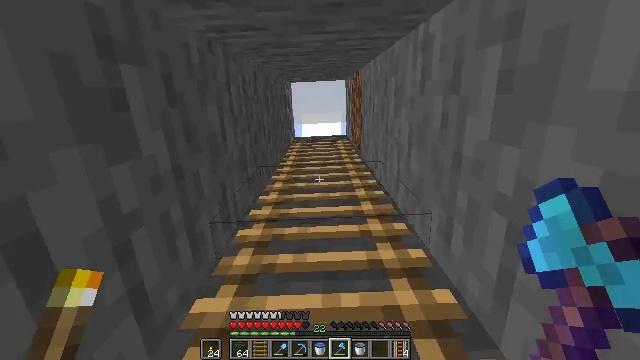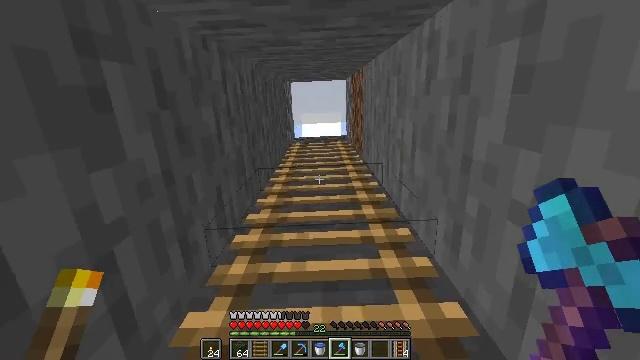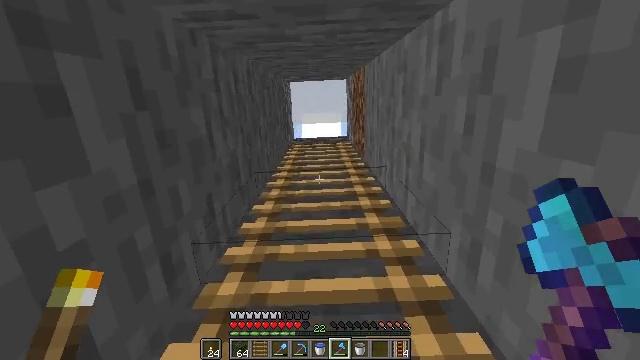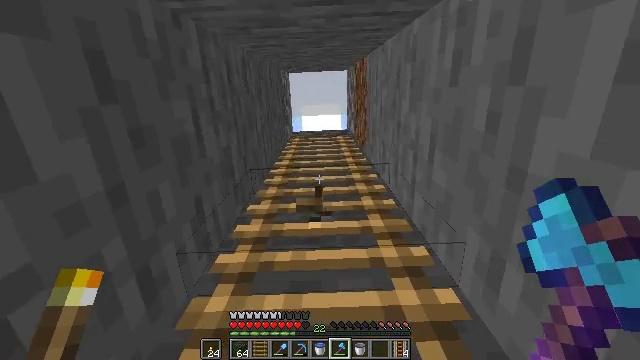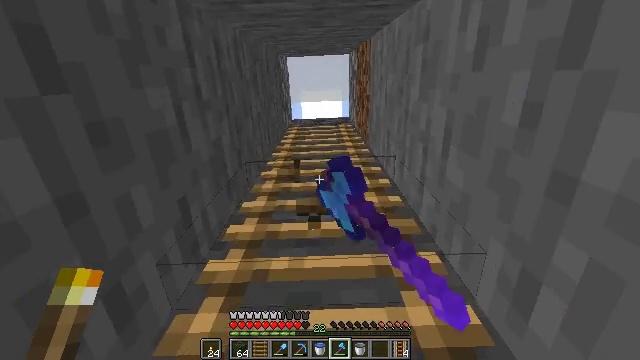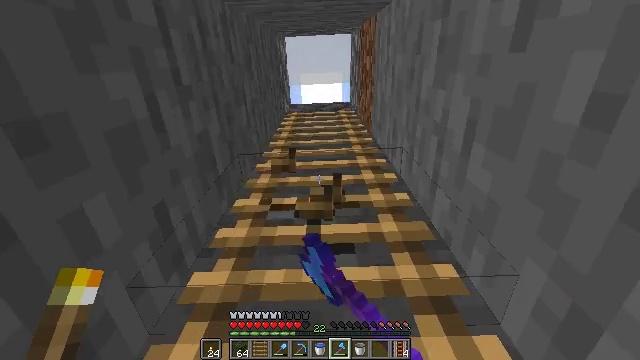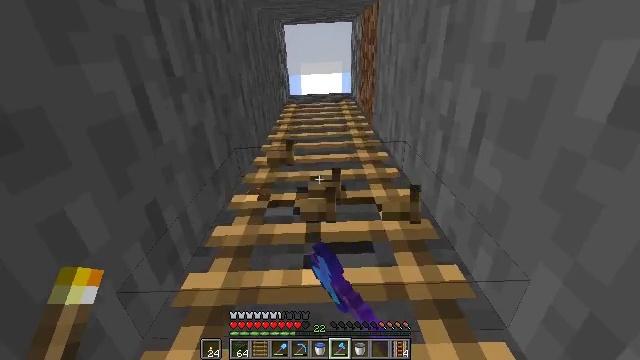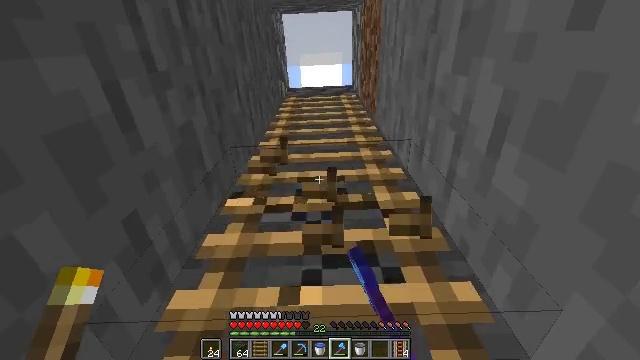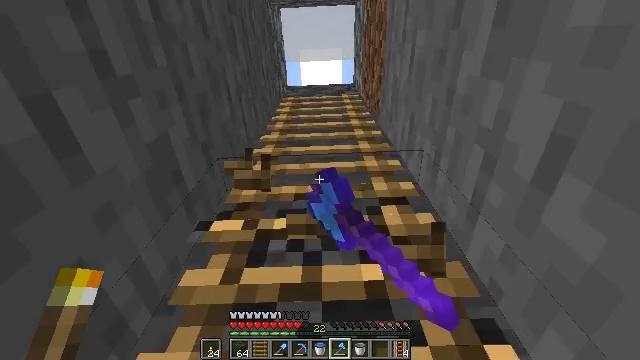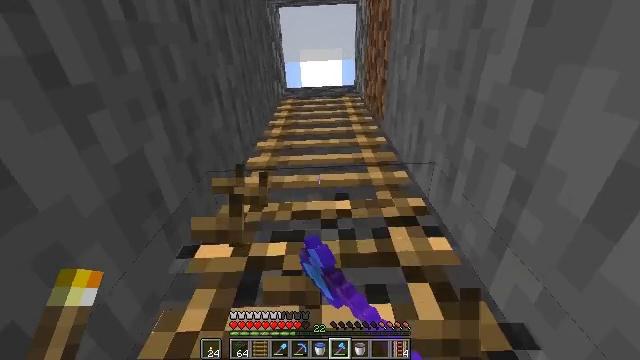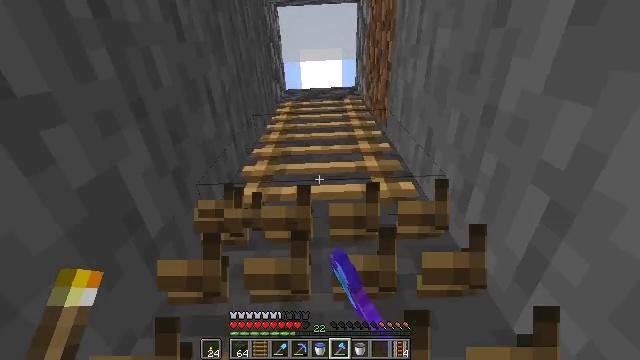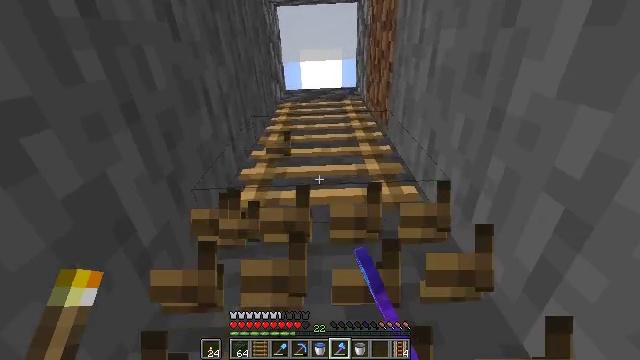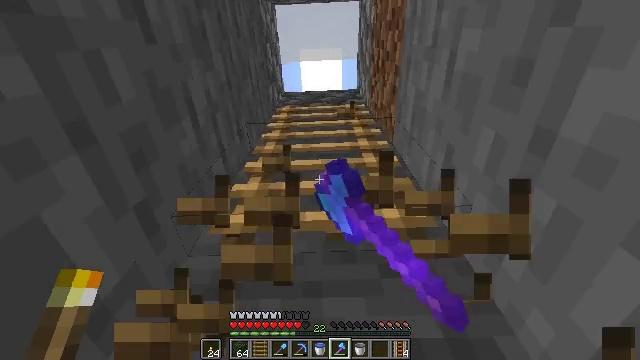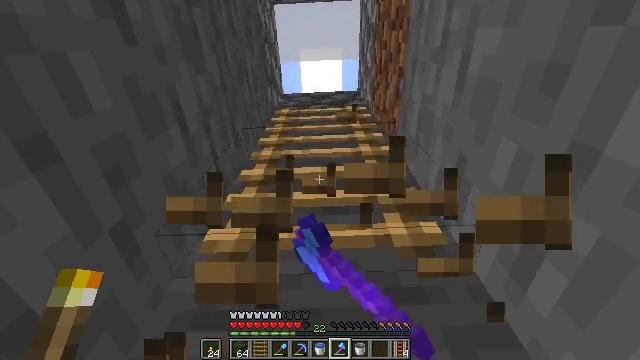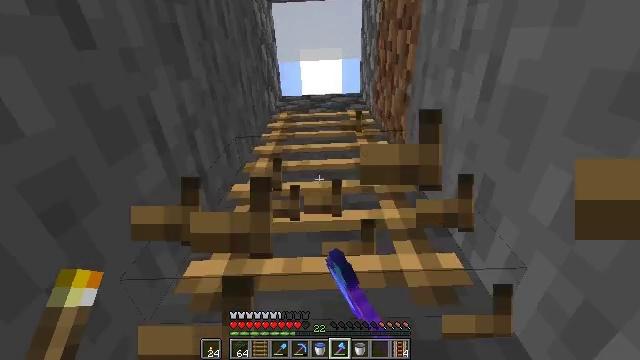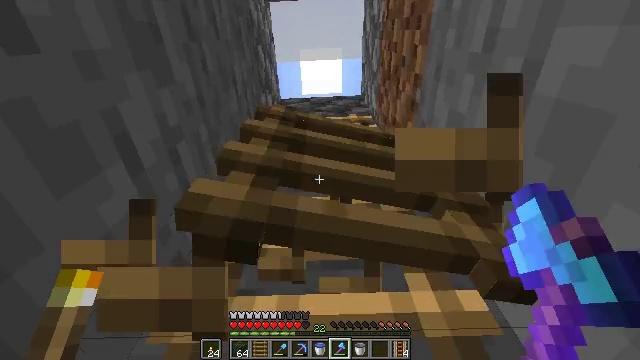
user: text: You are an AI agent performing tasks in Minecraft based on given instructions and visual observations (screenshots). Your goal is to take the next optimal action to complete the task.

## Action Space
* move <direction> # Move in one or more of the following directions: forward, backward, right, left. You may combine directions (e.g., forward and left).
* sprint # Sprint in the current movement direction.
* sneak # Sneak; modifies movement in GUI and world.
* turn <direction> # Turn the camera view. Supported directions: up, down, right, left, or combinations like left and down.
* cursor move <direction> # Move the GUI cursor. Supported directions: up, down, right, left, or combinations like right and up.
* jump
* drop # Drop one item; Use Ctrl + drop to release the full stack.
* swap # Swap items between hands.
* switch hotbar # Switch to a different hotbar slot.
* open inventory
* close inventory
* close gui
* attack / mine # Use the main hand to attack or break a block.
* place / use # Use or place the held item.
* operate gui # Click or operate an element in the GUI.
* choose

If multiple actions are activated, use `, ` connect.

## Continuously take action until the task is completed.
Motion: motion action
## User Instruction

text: Gather the ladder by attacking it.
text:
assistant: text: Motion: jump
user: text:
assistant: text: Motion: jump
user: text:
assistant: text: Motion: turn down, attack / mine, jump
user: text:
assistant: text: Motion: turn down, attack / mine, jump
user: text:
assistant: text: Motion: turn down, attack / mine, jump
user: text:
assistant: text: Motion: turn down, attack / mine, jump
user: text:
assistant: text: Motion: turn down, attack / mine, jump
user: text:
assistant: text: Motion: attack / mine, jump
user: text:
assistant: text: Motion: attack / mine, jump
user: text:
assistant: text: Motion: attack / mine, jump
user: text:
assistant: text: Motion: attack / mine, jump
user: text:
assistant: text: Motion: attack / mine, jump
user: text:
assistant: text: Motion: attack / mine, jump
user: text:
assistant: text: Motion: attack / mine, jump
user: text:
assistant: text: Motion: attack / mine, jump
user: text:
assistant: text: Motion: attack / mine, jump
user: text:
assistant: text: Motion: attack / mine, jump
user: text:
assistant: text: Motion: attack / mine, jump
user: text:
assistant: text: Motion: turn down, attack / mine, jump
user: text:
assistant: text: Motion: turn down, attack / mine, jump
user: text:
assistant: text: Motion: turn down, attack / mine, jump
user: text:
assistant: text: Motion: turn down, attack / mine, jump
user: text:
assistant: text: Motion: turn down, attack / mine, jump
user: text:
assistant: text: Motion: turn down, attack / mine, jump
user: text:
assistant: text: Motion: turn down, attack / mine
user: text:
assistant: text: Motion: turn down, attack / mine
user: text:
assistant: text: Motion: attack / mine
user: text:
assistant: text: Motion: attack / mine
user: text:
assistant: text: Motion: attack / mine
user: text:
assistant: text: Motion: attack / mine